Question: I have some constrain in a website I do manage.
I can not add any other library like a custom jquery or javascript script.
I wanted to custom an input for tags, so when users press spaces, it add a new tags, but I only do have the right for using css.
So the question I have, is : can we get the same result as the picture below, only by using css ?
so when the user enter his words, and press spaces, it add an other tag.

This is a script I found there : <URL>
Anykind of help will be much appreciated.
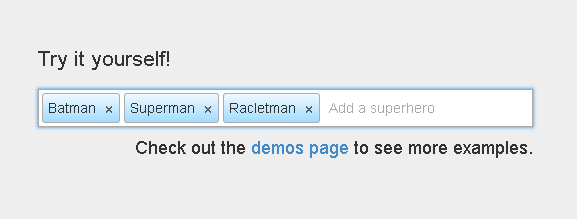
Answer: I had to much time on my hand and I wanted to do a project. Since you aren't allowed to use a library. You can add this to the website and people can add tags based upon predefined tags. You can always rebuild the 'evaluateTagFunction' to allow every text to be added as tag after you hit space or enter.
Update 'evaluateTagFunction' with an AJAX call to the database to retrieve tags from there. Possibilities are endless. 'TagInput' is a constructor. To use it create a with 'new tagInput()'.
<URL>
'''
var sampleTags = ["Superman", "Batman", "Aquaman", "Thor", "Spiderman", "Hulk", "Wolverine", "Professor-X"];
function tagInput()
{
this.container = document.createElement("div");
this.container.input = document.createElement("input");
this.container.input.type = "text";
this.container.input.className = "tag_input";
this.container.appendChild(this.container.input);
this.container.input.addEventListener("keyup", checkKeyUpOnTagInput(this), false);
this.container.input.addEventListener("keydown", checkKeyUpOnTagInputDisable(this), false);
this.container.inputHelp = document.createElement("div");
this.container.inputHelp.className = "tag_helper";
this.container.inputHelp.addEventListener("click", checkTagClickOnHelper(this), false);
this.evaluateTag = evaluateTagFunction;
this.deleteTag = deleteTagFunction;
Object.defineProperty(this, "value", {
value : [],
enumerable : false
});
Object.defineProperty(this, "placeholder", {
get : function(){this.container.input.placeholder;},
set : function(value){this.container.input.placeholder = value;},
enumerable : false
});
}
function checkTagClickOnHelper(obj, e)
{
return function(e)
{
if (e && e.target && e.target.tagName && e.target.tagName.toLowerCase() == "span" && e.target.className == "tag_element")
{
obj.evaluateTag(e.target.childNodes[0].nodeValue);
}
}
}
function checkKeyUpOnTagInputDisable(obj, e)
{
return function(e)
{
if (e.keyCode == 13 || e.keyCode == 32 )//either enter or space
{
obj.evaluateTag(e.target.value);
e.preventDefault();
return false;
}
else if (e.keyCode == 8) //backspace
{
if (e.target.value.length == 0 && obj.value.length > 0) //length of the input is zero.
{
//delete tag.
obj.deleteTag();
return true;
}
}
else if (e.keyCode == 27) //escape
{
//hide the input helper and blur the input.
e.target.blur();
if (document.body.contains(obj.container.inputHelp))
{
document.body.removeChild(obj.container.inputHelp);
}
e.preventDefault();
return false;
}
};
}
function checkKeyUpOnTagInput(obj, e)
{
return function(e)
{
//show suggestions
showTagSuggestions(obj);
};
}
function showTagSuggestions(obj)
{
//user input can be very weird so escape all characters that could break a reg ex.
var regExMatcher = new RegExp("^"+RegExp.escape(obj.container.input.value),"i");
var objWrapper = [obj, regExMatcher]
var matches = "";
if (obj.container.input.value.length > 0)
{
var matches = sampleTags.filter(function(element, index, array){
if (element.match(this[1]) && this[0].value.indexOf(element) == -1)
{
return element;
}
}, objWrapper);
}
if (matches.length > 0)
{
obj.container.inputHelp.innerHTML = "";
document.body.appendChild(obj.container.inputHelp);
obj.container.inputHelp.style.width = obj.container.offsetWidth + "px";
obj.container.inputHelp.style.left = obj.container.offsetLeft + "px";
obj.container.inputHelp.style.top = (obj.container.offsetTop + obj.container.offsetHeight) + "px";
for (var i = 0; i < matches.length; ++i)
{
var node = createTag(matches[i]);
node.removeChild(node.children[0]); //remove the delete button.
obj.container.inputHelp.appendChild(node);
}
}
else
{
if (document.body.contains(obj.container.inputHelp))
{
document.body.removeChild(obj.container.inputHelp);
}
}
}
function deleteTagFunction(tag)
{
if (!tag)
{
//delete the last tag
var tag = this.value.length-1;
}
this.container.removeChild(this.container.querySelectorAll(".tag_element")[tag]);
this.value.splice(tag, 1);
if (this.value.length > 0)
{
var marginNode = parseInt(getComputedStyle(this.container.children[0]).getPropertyValue("margin-right"));
var width = parseInt(this.container.children[0].offsetLeft) * 2; //default padding
for (var i = 0; i < this.value.length; ++i)
{
//calculate the width of all tags.
width += parseInt(this.container.children[i].offsetWidth) + marginNode;
}
}
else
{
this.container.input.style.width = "100%";
}
this.container.input.focus();
}
function deleteTagFunctionWrapper(obj, index, e)
{
return function(){
obj.deleteTag(index);
}
}
function createTag(value)
{
var node = document.createElement("span");
node.className = "tag_element";
node.innerHTML = value + "<span class='tag_remove_button'>&times;</span>";
return node;
}
function evaluateTagFunction(tagValue)
{
var isInArray = sampleTags.slice(0).map(function(element){return element.toLowerCase()}).indexOf(tagValue.toLowerCase());
if (isInArray != -1)
{
//tag is in list, add it.
var node = createTag(sampleTags[isInArray]);
this.container.insertBefore(node, this.container.input);
this.value.push(tagValue);
node.children[0].addEventListener("click", deleteTagFunctionWrapper(this, this.value.length-1), false)
var marginNode = parseInt(getComputedStyle(node).getPropertyValue("margin-right"));
var width = parseInt(this.container.children[0].offsetLeft) * 2; //default padding
for (var i = 0; i < this.value.length; ++i)
{
//calculate the width of all tags.
width += parseInt(this.container.children[i].offsetWidth) + marginNode;
}
//set the width of the tag input accordingly.
this.container.input.style.width = (this.container.offsetWidth - width) + "px";
this.container.input.value = "";
this.container.input.focus();
if (document.body.contains(this.container.inputHelp))
{
document.body.removeChild(this.container.inputHelp);
}
}
}
RegExp.escape= function(s) {
return s.replace(/[-\/\^$*+?.()|[\]{}]/g, '\$&');
};
'''
And the appropriate css:
'''
div.tag_builder{
width: 300px;
height: auto;
background-color: #ffffff;
border: 1px solid #777777;
box-sizing: border-box;
}
.tag_helper{
box-sizing: border-box;
border: 1px solid #BBBBBB;
padding: 4px 4px 4px 4px;
}
div.tag_helper{
box-sizing: border-box;
border: 1px solid #BBBBBB;
border-top-width: 0px;
padding: 10px 10px 10px 10px;
position: absolute;
background: white;
}
input.tag_input {
padding: 8px 8px 8px 8px;
border: 0px solid transparent;
width: 100%;
box-sizing: border-box;
font-size: 11pt;
}
span.tag_element {
display: inline-block;
padding: 6px 10px 6px 10px;
box-shadow: inset 0px 0px 2px 2px #EEEEEE;
border: 1px solid #e2e2e2;
margin-right: 4px;
font-size: 10pt;
white-space: nowrap;
cursor: pointer;
box-sizing: border-box;
}
span.tag_element > span.tag_remove_button{
color: #000000;
font-size: 10pt;
white-space: nowrap;
cursor: pointer;
padding-left: 12px;
font-size: 14px;
font-weight: bold;
}
span.tag_element > span.tag_remove_button:hover {
color: #660000;
font-size: 10pt;
white-space: nowrap;
cursor: pointer;
padding-left: 12px;
font-size: 14px;
font-weight: bold;
}
'''
How to create an instance of the tag input:
'''
var tagcreator = new tagInput();
document.body.appendChild(tagcreator.container);
tagcreator.container.className = "tag_builder";
tagcreator.placeholder = "Add a tag...";
'''